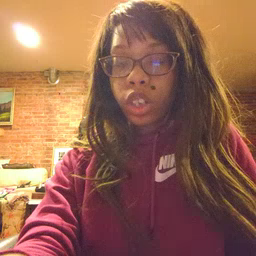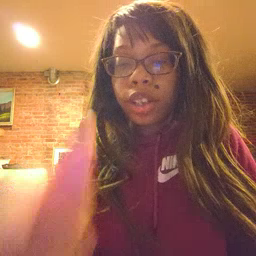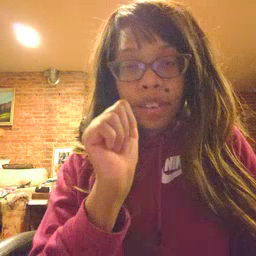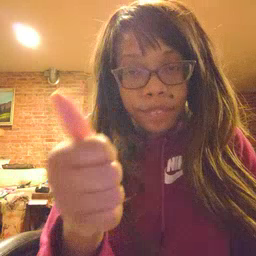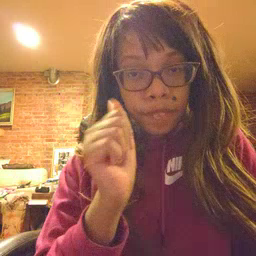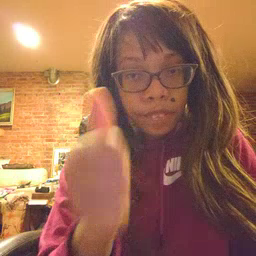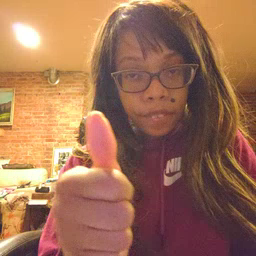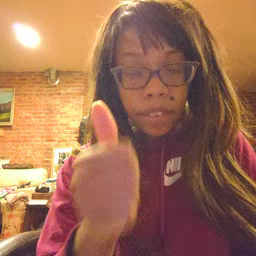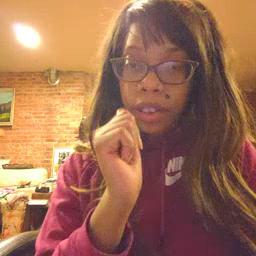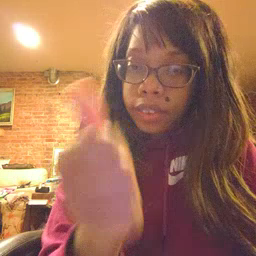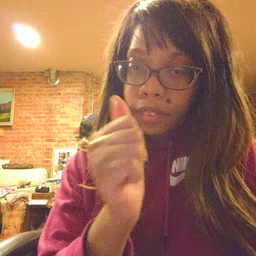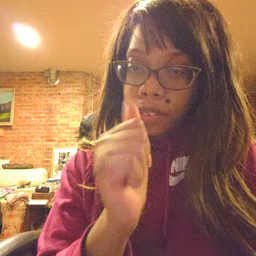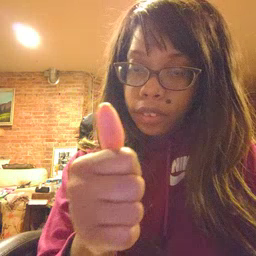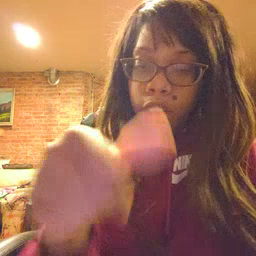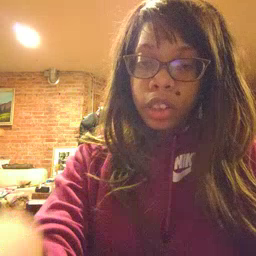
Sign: yourself